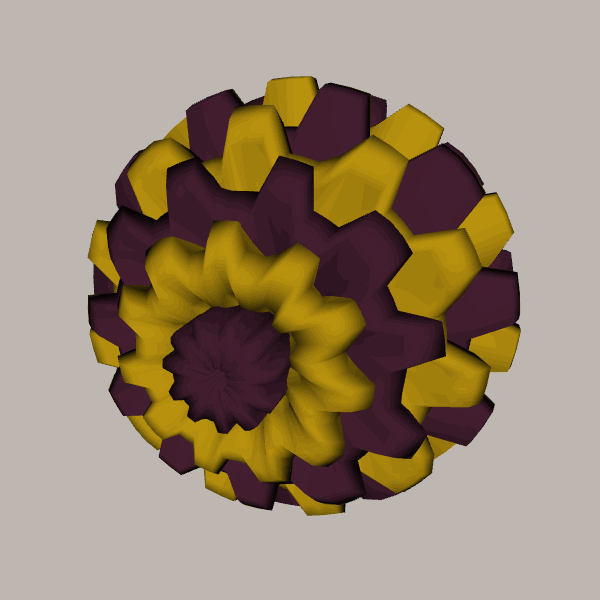
Background: light